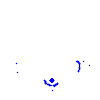
Particle: proton